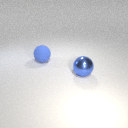
large blue rubber sphere to the left of large blue metal sphere